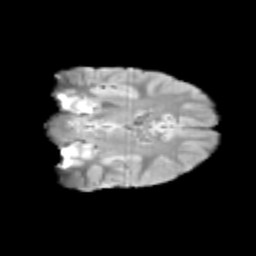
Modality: T2w
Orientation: coronal
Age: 11
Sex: male
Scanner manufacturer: siemens
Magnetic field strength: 3 T
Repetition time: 3.8 s
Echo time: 0.07 s